Question:
I want to make auto validation. If user already input name, choose character and choose game type user can click OK button. But, if user doesn't do that 2 things, user can't click OK button.
Here's my source code :
value in editText is processed in method SET NAME
value in game type spinner is processed in method SETGAMETYPES
'''
public class UserConfig extends Activity {
Button userConfigBack;
Button userConfigOK;
EditText userNameTextbox;
Spinner gameTypes;
Spinner gameTimes;
private String gameType;
private String gameTime;
private String playerName;
private int IDChar = 0;
private Handler handler;
Thread validation;
int isValidate = 0;
TextView nameLabel;
TextView gameTypeLabel;
@Override
protected void onCreate(Bundle savedInstanceState) {
super.onCreate(savedInstanceState);
setContentView(R.layout.user_config);
userConfigBack = (Button) findViewById(R.id.user_config_back);
userConfigOK = (Button) findViewById(R.id.user_config_ok);
userNameTextbox = (EditText) findViewById(R.id.user_name_textbox);
gameTypes = (Spinner) findViewById(R.id.game_types);
gameTimes = (Spinner) findViewById(R.id.game_times);
//gameTypes.setDropDownViewResource(android.R.layout.simple_spinner_dropdown_item);
//gameTimes.setDropDownViewResource(android.R.layout.simple_spinner_dropdown_item);
userConfigOK.setEnabled(false);
userConfigOK.setClickable(false);
nameLabel = (TextView) findViewById(R.id.user_name);
gameTypeLabel = (TextView) findViewById(R.id.user_config_label1);
setName();
chooseCharacter();
setGameType();
handler = new Handler();
back();
// autoValidation();
OK();
}
public void setName() {
playerName = userNameTextbox.getText().toString();
userNameTextbox.addTextChangedListener(new TextWatcher() {
@Override
public void beforeTextChanged(CharSequence s, int start, int count, int after) {
}
@Override
public void onTextChanged(CharSequence s, int start, int before, int count) {
playerName = userNameTextbox.getText().toString();
nameLabel.setText(playerName);
if(!userNameTextbox.getText().toString().equals("")) {
userConfigOK.setEnabled(true);
userConfigOK.setClickable(true);
}
}
@Override
public void afterTextChanged(Editable e) {
playerName = userNameTextbox.getText().toString();
nameLabel.setText(playerName);
if( e.length() >= 12 )
{
//user tidak bisa mengetik nama lagi
}
}
});
}
public void chooseCharacter() {
}
public void setGameType() {
gameTypes.setOnItemSelectedListener(new OnItemSelectedListener() {
@Override
public void onItemSelected(AdapterView<?> adapterView, View arg1,
int arg2, long arg3) {
gameType = (String) gameTypes.getSelectedItem();
gameTypeLabel.setText(gameType);
}
@Override
public void onNothingSelected(AdapterView<?> arg0) {
}
});
}
public void setGameTime() {
gameTimes.setOnItemSelectedListener(new OnItemSelectedListener() {
@Override
public void onItemSelected(AdapterView<?> adapterView, View arg1,
int arg2, long arg3) {
//An AdapterView is a view whose children are determined by an Adapter.
gameTime = (String) gameTimes.getSelectedItem();
}
@Override
public void onNothingSelected(AdapterView<?> arg0) {
// TODO Auto-generated method stub
}
});
}
public void back() {
userConfigBack.setOnClickListener( new OnClickListener() {
@Override
public void onClick(View arg0) {
// TODO Auto-generated method stub
Intent intent = new Intent(UserConfig.this, MainActivity.class);
startActivity(intent);
}
});
}
public void OK() {
userConfigOK.setOnClickListener( new OnClickListener() {
@SuppressWarnings("deprecation")
@Override
public void onClick(View arg0) {
// TODO Auto-generated method stub
Intent intent = new Intent(UserConfig.this, EnemyConfig1.class);
startActivity(intent);
}
});
}
}
'''
Here's xml :
'''
<?xml version="1.0" encoding="utf-8"?>
<RelativeLayout xmlns:android="http://schemas.android.com/apk/res/android"
android:layout_width="match_parent"
android:layout_height="match_parent" >
<Button
android:id="@+id/user_config_ok"
android:layout_width="wrap_content"
android:layout_height="wrap_content"
android:layout_alignBaseline="@+id/user_config_back"
android:layout_alignBottom="@+id/user_config_back"
android:layout_alignParentRight="true"
android:layout_marginRight="44dp"
android:text="OK" />
<TextView
android:id="@+id/choose_character"
android:layout_width="wrap_content"
android:layout_height="wrap_content"
android:layout_below="@+id/user_name_textbox"
android:layout_centerHorizontal="true"
android:layout_marginTop="16dp"
android:text="Choose Character"
android:textSize="26sp" />
<Button
android:id="@+id/user_config_back"
android:layout_width="wrap_content"
android:layout_height="wrap_content"
android:layout_alignParentBottom="true"
android:layout_alignRight="@+id/char_1"
android:layout_marginBottom="20dp"
android:text="Back" />
<ImageView
android:id="@+id/char_1"
android:layout_width="70dp"
android:layout_height="70dp"
android:layout_alignRight="@+id/user_name"
android:layout_below="@+id/choose_character"
android:layout_marginTop="14dp"
android:src="@drawable/char_1"
android:text="1" />
<ImageView
android:id="@+id/char_3"
android:layout_width="70dp"
android:layout_height="70dp"
android:layout_alignLeft="@+id/char_6"
android:layout_alignTop="@+id/char_1"
android:src="@drawable/char_3"
android:text="1" />
<ImageView
android:id="@+id/char_2"
android:layout_width="70dp"
android:layout_height="70dp"
android:layout_alignTop="@+id/char_3"
android:layout_toRightOf="@+id/user_config_label2"
android:src="@drawable/char_2"
android:text="1" />
<TextView
android:id="@+id/user_name"
android:layout_width="wrap_content"
android:layout_height="wrap_content"
android:layout_alignParentLeft="true"
android:layout_alignParentTop="true"
android:layout_marginTop="16dp"
android:text="Name :"
android:textSize="26sp" />
<EditText
android:id="@+id/user_name_textbox"
android:layout_width="wrap_content"
android:layout_height="wrap_content"
android:layout_alignBaseline="@+id/user_name"
android:layout_alignBottom="@+id/user_name"
android:layout_toRightOf="@+id/user_name"
android:ems="10" />
<ImageView
android:id="@+id/char_4"
android:layout_width="70dp"
android:layout_height="70dp"
android:layout_alignLeft="@+id/char_1"
android:layout_centerVertical="true"
android:src="@drawable/char_4"
android:text="4" />
<ImageView
android:id="@+id/char_5"
android:layout_width="70dp"
android:layout_height="70dp"
android:layout_alignTop="@+id/char_4"
android:layout_centerHorizontal="true"
android:src="@drawable/char_5"
android:text="5" />
<ImageView
android:id="@+id/char_6"
android:layout_width="70dp"
android:layout_height="70dp"
android:layout_alignRight="@+id/game_types"
android:layout_alignTop="@+id/char_5"
android:src="@drawable/char_6"
android:text="6" />
<Spinner
android:id="@+id/game_times"
android:layout_width="150dp"
android:layout_height="50dp"
android:layout_alignBottom="@+id/user_config_label2"
android:layout_alignLeft="@+id/game_types"
android:entries="@array/game_times"
android:textSize="22sp" />
<TextView
android:id="@+id/user_config_label1"
android:layout_width="wrap_content"
android:layout_height="wrap_content"
android:layout_alignBottom="@+id/game_types"
android:layout_alignLeft="@+id/char_4"
android:text="Game Types"
android:textSize="22sp" />
<Spinner
android:id="@+id/game_types"
android:layout_width="150dp"
android:layout_height="50dp"
android:layout_alignRight="@+id/user_name_textbox"
android:layout_below="@+id/char_5"
android:layout_marginTop="17dp"
android:entries="@array/game_types"
android:textSize="22sp" />
<TextView
android:id="@+id/user_config_label2"
android:layout_width="wrap_content"
android:layout_height="wrap_content"
android:layout_alignLeft="@+id/user_config_back"
android:layout_below="@+id/user_config_label1"
android:layout_marginTop="14dp"
android:text="Time Limit"
android:textSize="22sp" />
</RelativeLayout>
'''
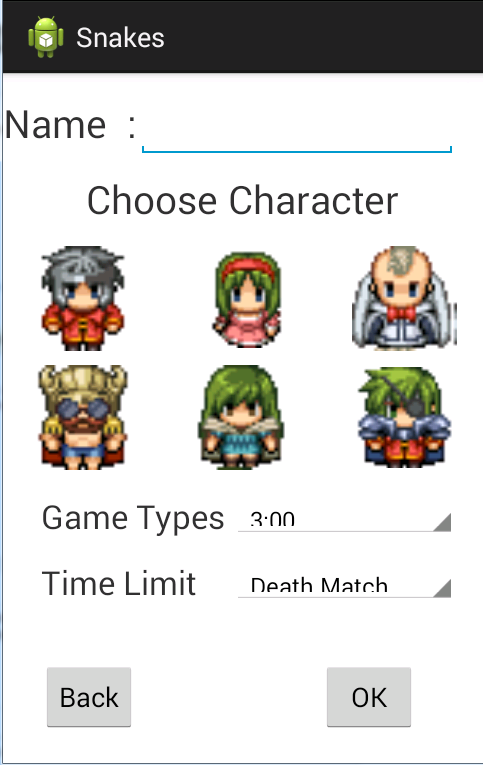
Answer: This open source form validation framework should suit your needs: <URL>
Primary features:
- - -